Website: macys
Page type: billing-address
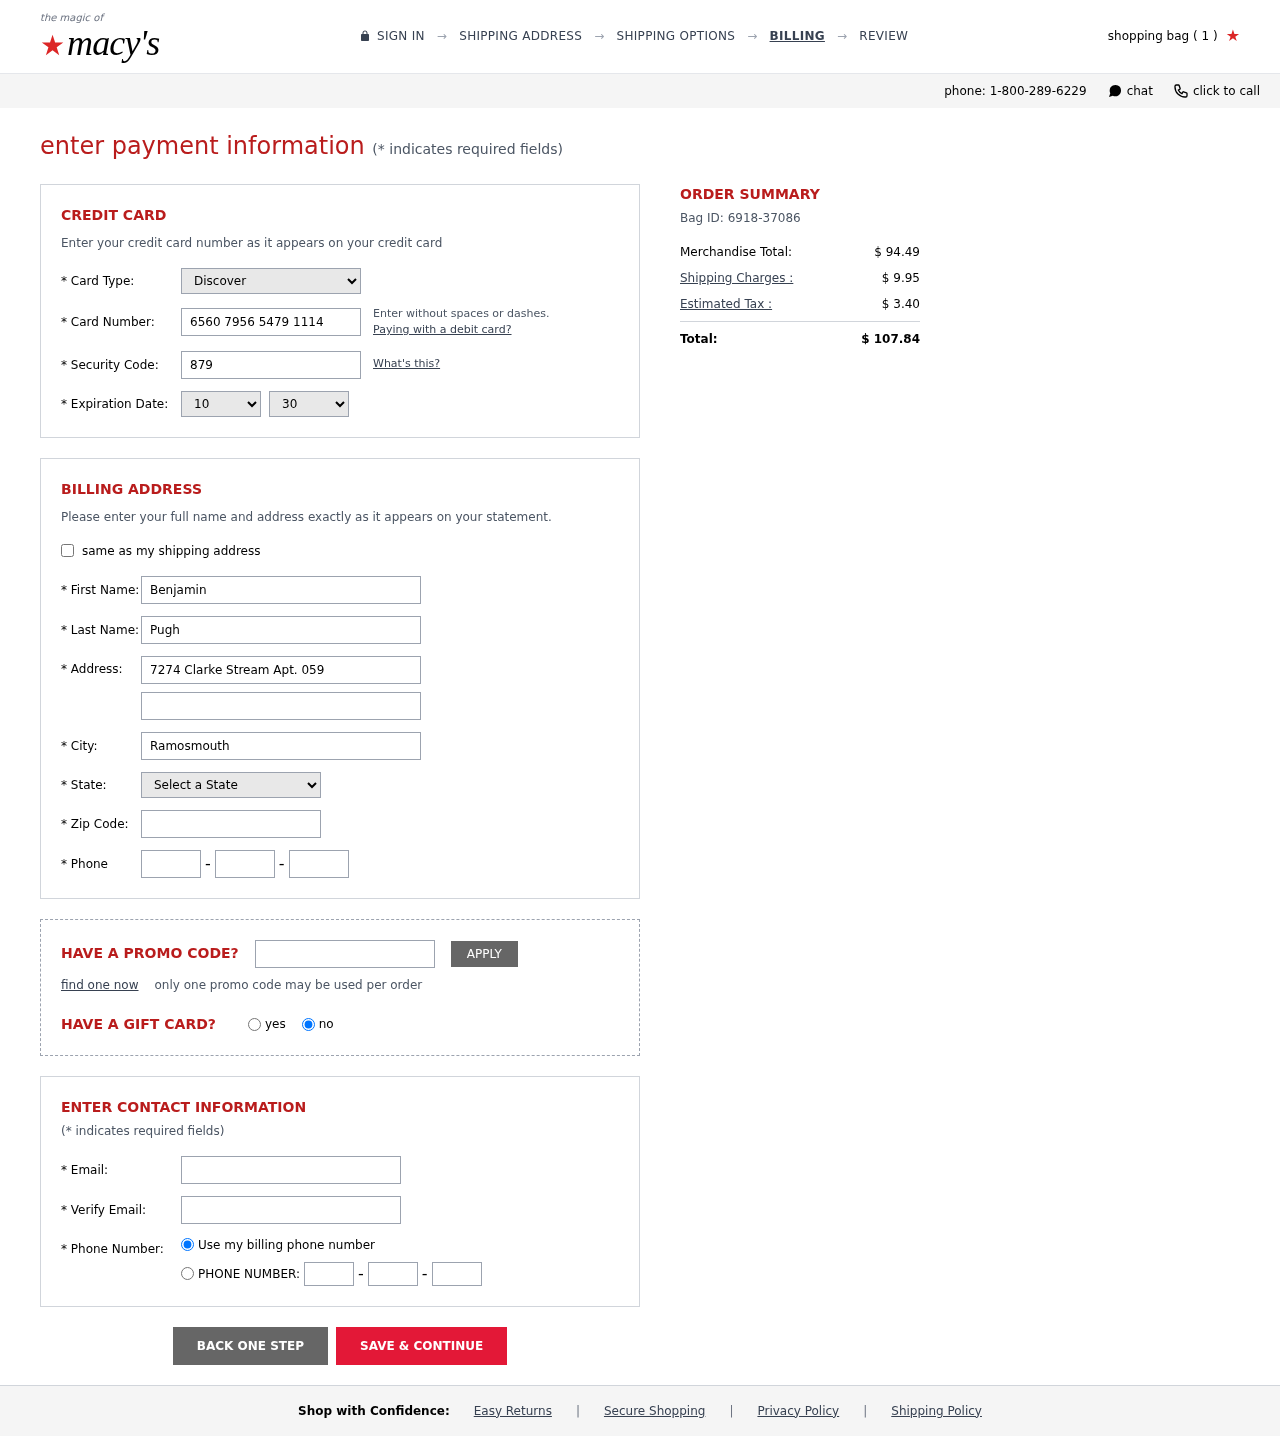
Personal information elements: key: PII_CARD_CVV
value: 879
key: PII_CARD_EXPIRY_MONTH
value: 10
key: PII_CARD_EXPIRY_YEAR
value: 30
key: PII_CARD_NUMBER
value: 6560 7956 5479 1114
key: PII_CARD_TYPE
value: Discover
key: PII_CITY
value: Ramosmouth
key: PII_EMAIL
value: bpugh@gmail.com
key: PII_FIRSTNAME
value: Benjamin
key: PII_LASTNAME
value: Pugh
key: PII_PHONE_AREA
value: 964
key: PII_PHONE_PREFIX
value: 415
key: PII_PHONE_SUFFIX
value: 8132
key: PII_POSTCODE
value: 23148
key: PII_STATE_ABBR
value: PR
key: PII_STREET
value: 7274 Clarke Stream Apt. 059
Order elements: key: ORDER_NUM_ITEMS
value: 1
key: ORDER_ID
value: Bag ID: 6918-37086
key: ORDER_SUBTOTAL
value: $ 94.49
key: ORDER_SHIPPING_COST
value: $ 9.95
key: ORDER_TAX
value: $ 3.40
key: ORDER_TOTAL
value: $ 107.84